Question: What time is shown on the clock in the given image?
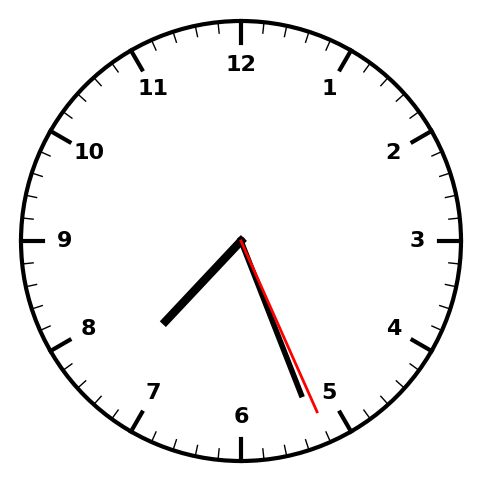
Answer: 07:26:26